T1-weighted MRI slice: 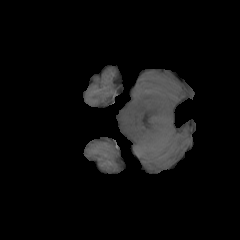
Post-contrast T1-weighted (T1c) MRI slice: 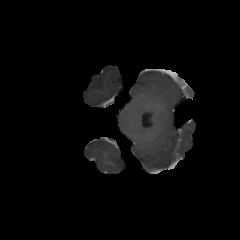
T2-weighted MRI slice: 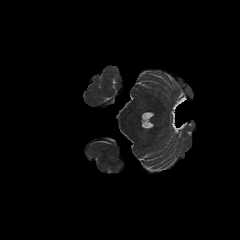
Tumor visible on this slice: no